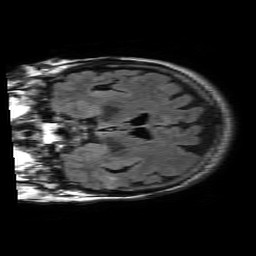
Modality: FLAIR
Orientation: coronal
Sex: female
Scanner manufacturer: philips
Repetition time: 11 s
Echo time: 0.125 s